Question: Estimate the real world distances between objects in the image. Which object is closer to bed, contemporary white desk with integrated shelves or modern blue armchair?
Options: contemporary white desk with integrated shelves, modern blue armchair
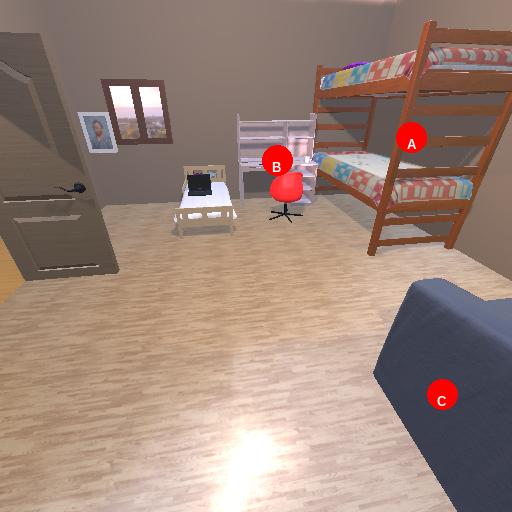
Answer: contemporary white desk with integrated shelves